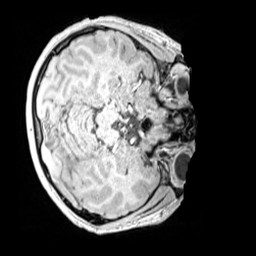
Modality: MP2RAGE
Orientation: axial
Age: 11
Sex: male
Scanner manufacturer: siemens
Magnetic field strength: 3 T
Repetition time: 4 s
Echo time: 0.00299 s